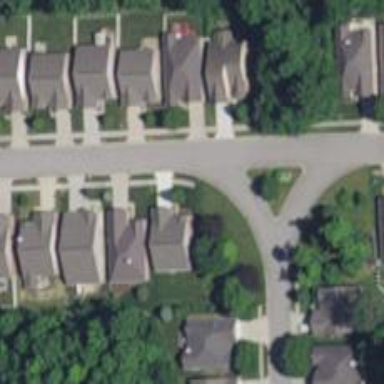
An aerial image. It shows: Residential road.